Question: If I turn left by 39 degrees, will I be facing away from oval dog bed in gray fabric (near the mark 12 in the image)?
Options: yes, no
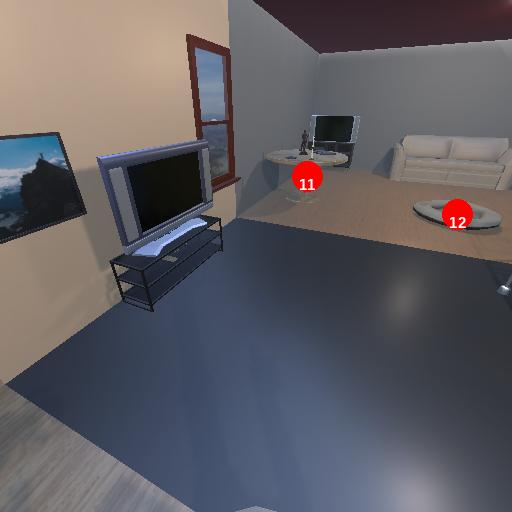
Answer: yes